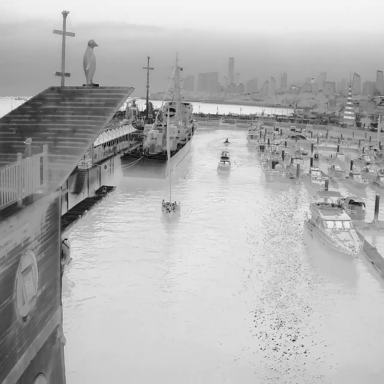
There are three sailboats in the infrared image.